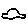
Label: car